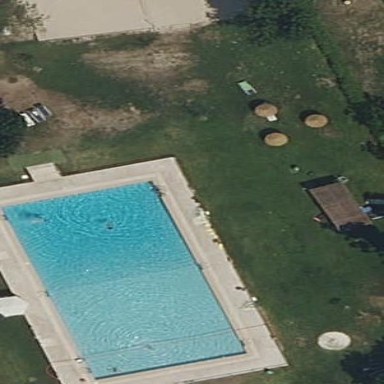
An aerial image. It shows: Swimming pool area designated for leisure and sport.